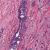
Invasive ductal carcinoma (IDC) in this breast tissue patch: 1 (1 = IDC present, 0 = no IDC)